Question: I dragged a texture atlas into my project. The pictures are named correctly ("heliani_1-9")
The animation is running smooth, except for 3 frames, which are displayed as big red cross on a white ground. (See screenshot enclosed)

What is wrong with my code?
Cheers
'''
#import "MRMPlayer.h"
@implementation MRMPlayer
-(instancetype)init
{
self = [super init];
{
[self setupAnimations];
[self runAction:[SKAction repeatActionForever:[SKAction animateWithTextures:self.runFrames timePerFrame:0.5 resize:YES restore:NO]] withKey:@"heli"];
self.name = playerName;
}
return self;
}
-(void) setupAnimations{
self.runFrames = [[NSMutableArray alloc]init];
SKTextureAtlas *heliAtlas = [SKTextureAtlas atlasNamed:@"heli"];
for (int i = 0; i < [heliAtlas.textureNames count]; i++) {
NSString *tempName = [NSString stringWithFormat:@"heliani_%d",i];
SKTexture *tempTexture = [heliAtlas textureNamed:tempName];
if(tempTexture) {
[self.runFrames addObject:tempTexture];
}
}
}
@end
'''
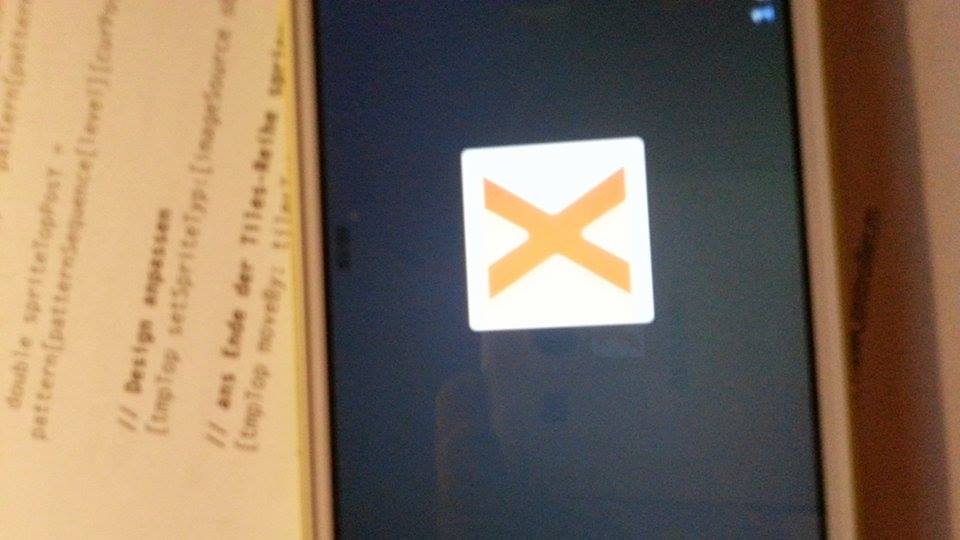
Answer: Go to the product menu, and you will see the 'Clean' option.
Now, hold down the 'option' button on your keyboard and the text should change to 'Clean build folder...'
Choose that option, and it will additionally delete the derivative data folder that caches alot of things including the texture atlas, and I've found to cause problems like you have described. If you rename files in the atlas, thats typically when I have experienced this issue myself.
I don't like that this option is something you kind of have to work for, would be nice to have this second option there WITHOUT having to hold down the option key.
If this doesn't solve the problem, you truly have a naming problem imo.
You can also delete the derivative data folders from the Organizer window.